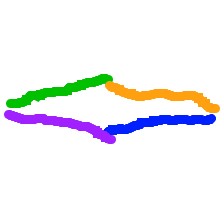
Shape: rhombus